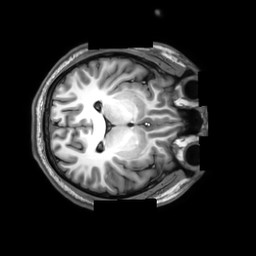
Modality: T1w
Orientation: axial
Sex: male
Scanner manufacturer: philips
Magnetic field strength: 3 T
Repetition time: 0.01235 s
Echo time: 0.003479 s